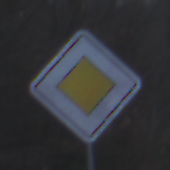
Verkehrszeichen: Vorfahrtsstrasse
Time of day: MorningAfternoon
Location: Outdoor (Nature)
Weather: Overcast
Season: Winter
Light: Natural